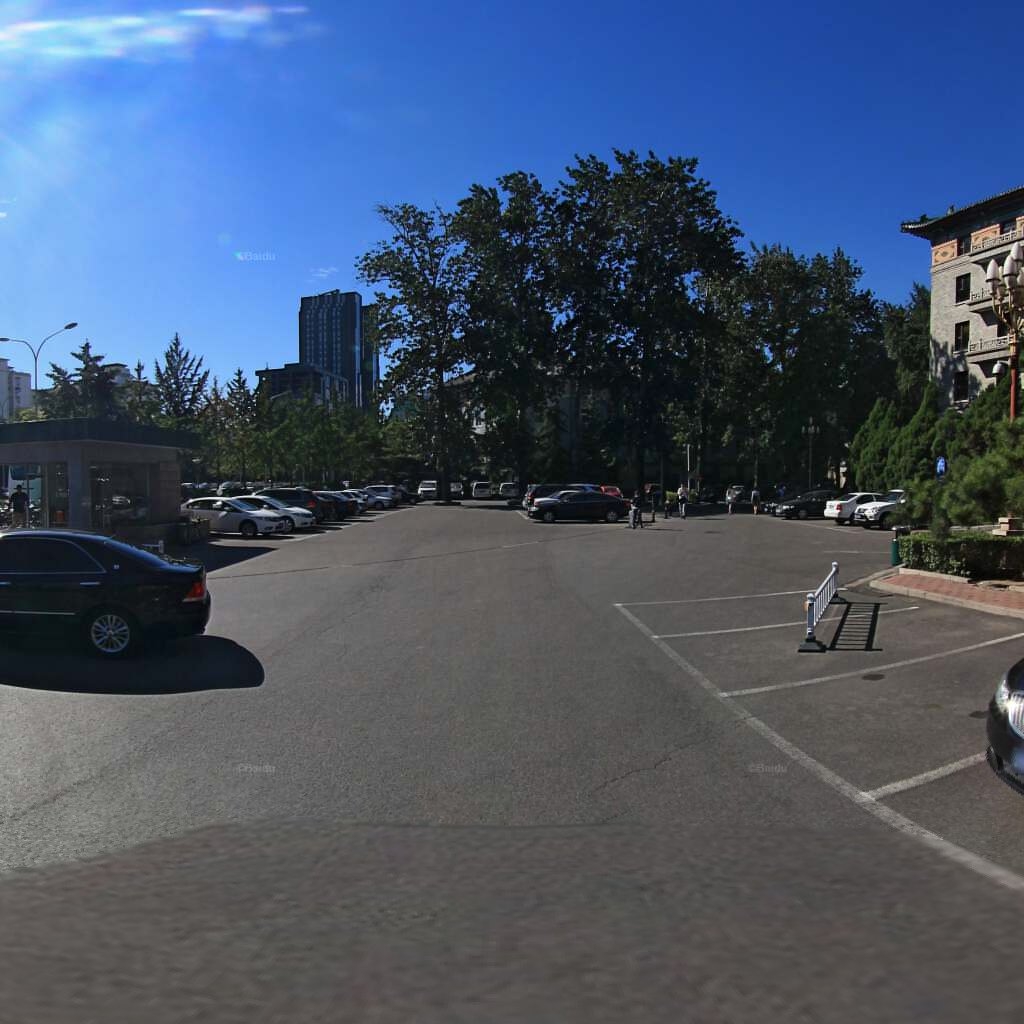
Region: Haidian
Road damage annotations: longitudinal crack, longitudinal crack